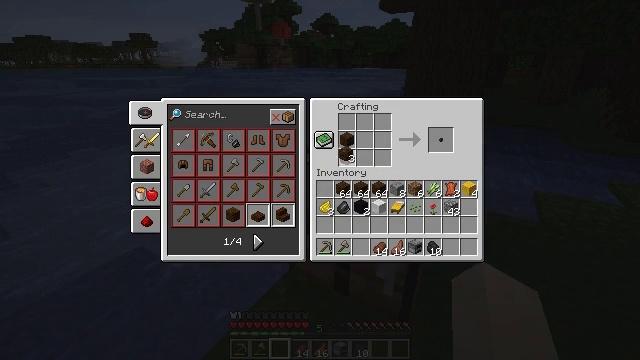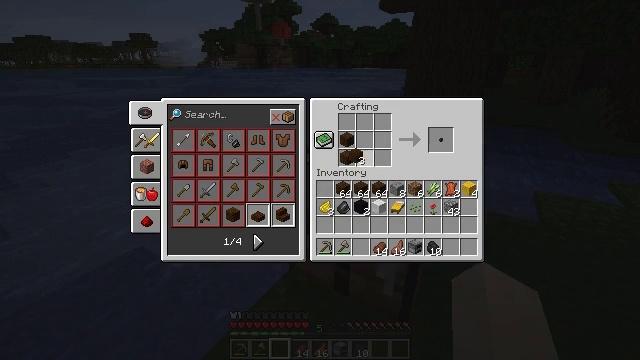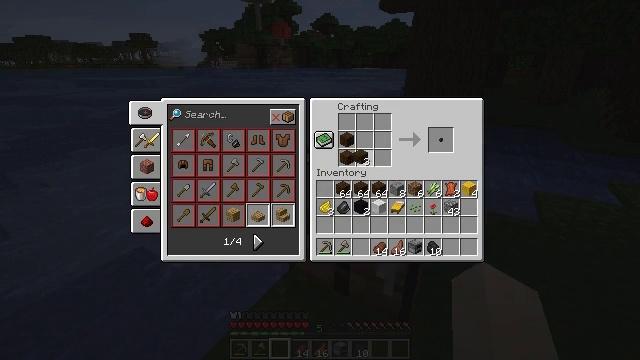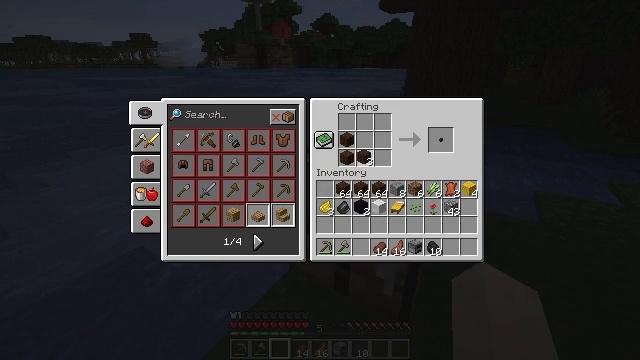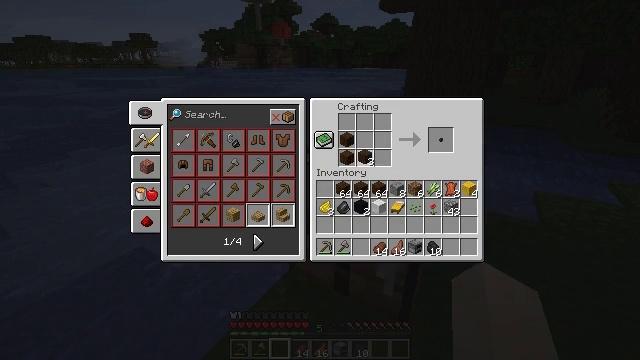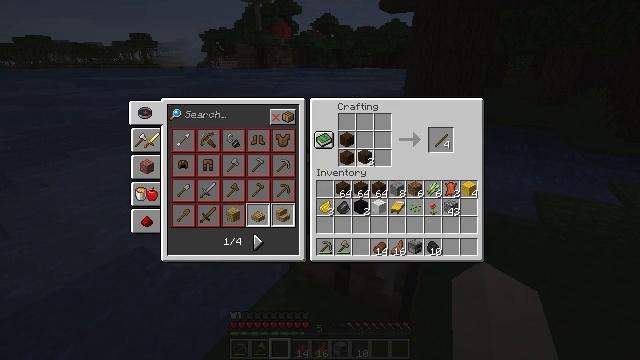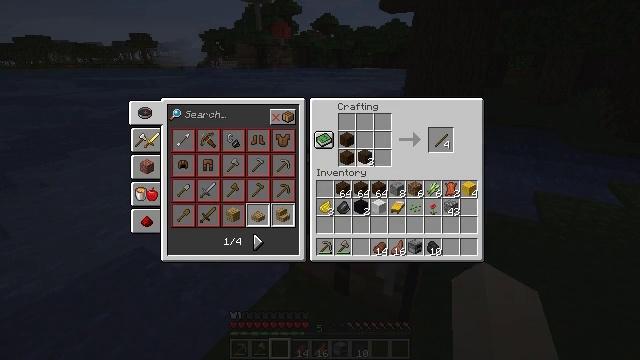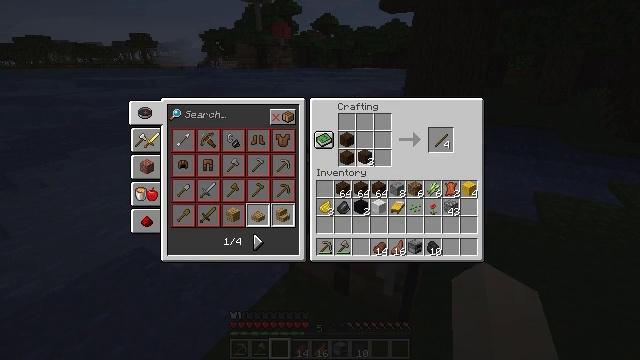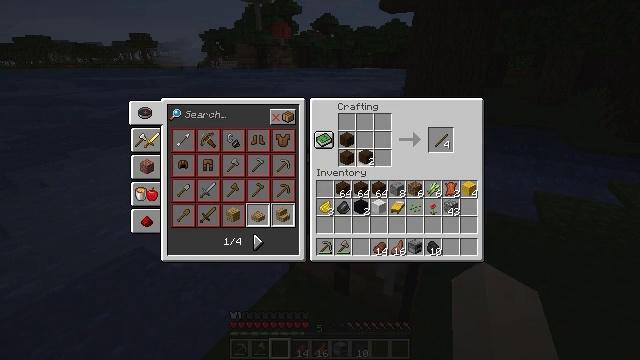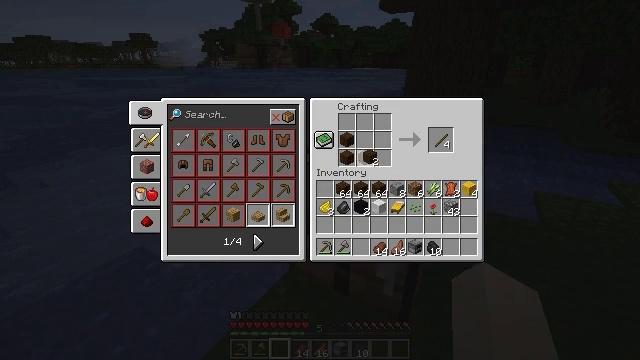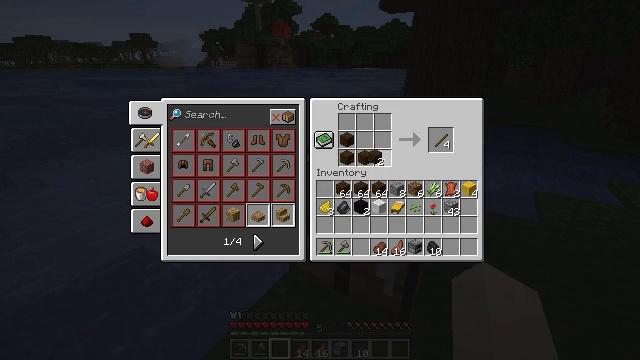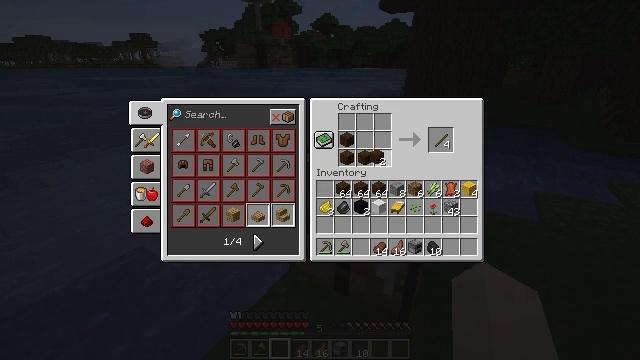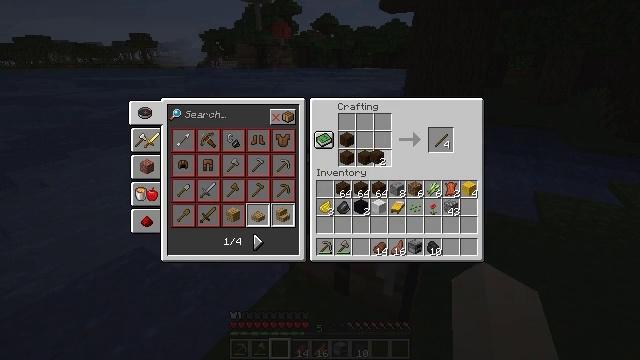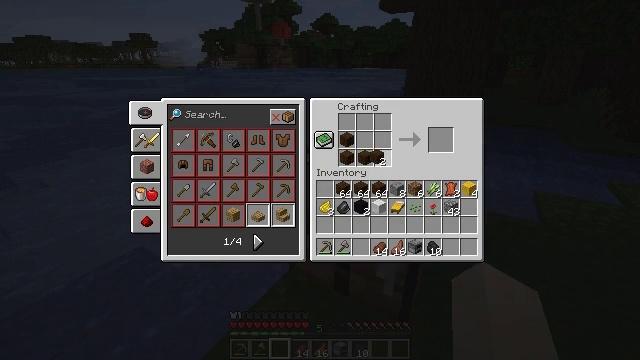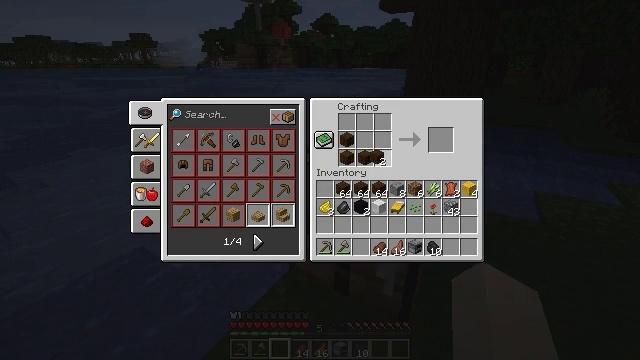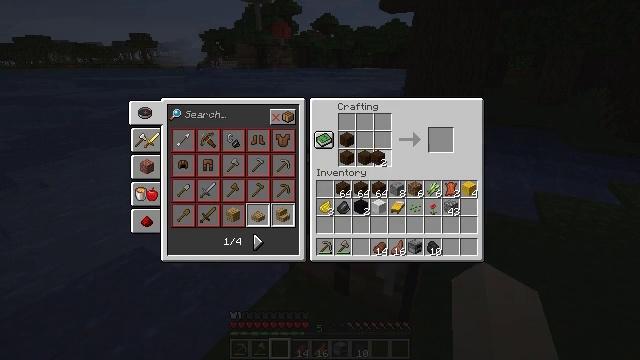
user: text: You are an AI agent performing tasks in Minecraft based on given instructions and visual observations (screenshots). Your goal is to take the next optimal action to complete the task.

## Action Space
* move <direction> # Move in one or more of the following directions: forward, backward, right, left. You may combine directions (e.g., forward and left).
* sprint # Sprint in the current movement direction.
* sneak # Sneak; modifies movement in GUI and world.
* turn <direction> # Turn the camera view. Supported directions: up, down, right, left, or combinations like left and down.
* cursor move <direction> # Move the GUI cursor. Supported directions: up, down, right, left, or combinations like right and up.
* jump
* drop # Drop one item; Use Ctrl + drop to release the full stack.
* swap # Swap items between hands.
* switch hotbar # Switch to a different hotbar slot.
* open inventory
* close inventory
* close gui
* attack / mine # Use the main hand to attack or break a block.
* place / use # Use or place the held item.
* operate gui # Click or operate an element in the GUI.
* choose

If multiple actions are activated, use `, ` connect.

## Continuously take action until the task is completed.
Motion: motion action
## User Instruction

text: To get a dark oak boat with planks, open a crafting table.
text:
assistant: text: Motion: cursor move right
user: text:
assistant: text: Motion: no_op
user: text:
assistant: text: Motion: no_op
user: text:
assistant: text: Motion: no_op
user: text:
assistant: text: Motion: no_op
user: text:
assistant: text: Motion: choose
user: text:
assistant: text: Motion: choose
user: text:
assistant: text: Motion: no_op
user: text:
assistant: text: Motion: no_op
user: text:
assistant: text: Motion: no_op
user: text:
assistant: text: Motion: no_op
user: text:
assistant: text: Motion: no_op
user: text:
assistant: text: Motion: no_op
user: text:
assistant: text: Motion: choose
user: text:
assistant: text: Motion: choose
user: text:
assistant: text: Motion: choose
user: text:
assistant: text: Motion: no_op
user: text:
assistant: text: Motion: no_op
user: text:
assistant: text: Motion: no_op
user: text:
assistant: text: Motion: no_op
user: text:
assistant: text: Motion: no_op
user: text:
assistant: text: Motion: no_op
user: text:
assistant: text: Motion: no_op
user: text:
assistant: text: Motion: no_op
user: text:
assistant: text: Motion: no_op
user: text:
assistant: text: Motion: no_op
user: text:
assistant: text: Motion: no_op
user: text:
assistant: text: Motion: choose
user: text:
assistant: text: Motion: choose
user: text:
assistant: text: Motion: no_op